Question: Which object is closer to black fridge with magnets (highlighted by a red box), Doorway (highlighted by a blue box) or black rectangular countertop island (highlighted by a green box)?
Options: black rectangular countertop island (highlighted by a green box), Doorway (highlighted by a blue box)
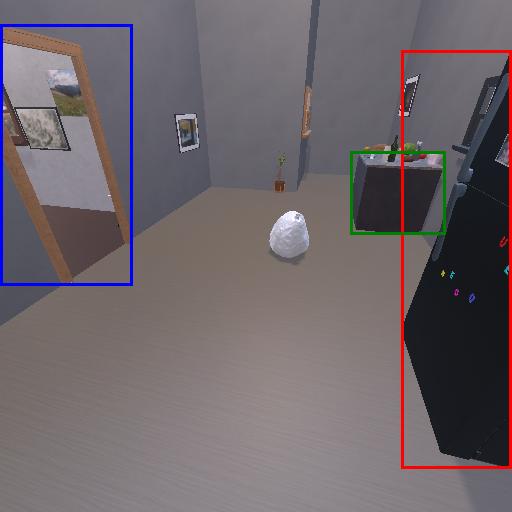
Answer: black rectangular countertop island (highlighted by a green box)